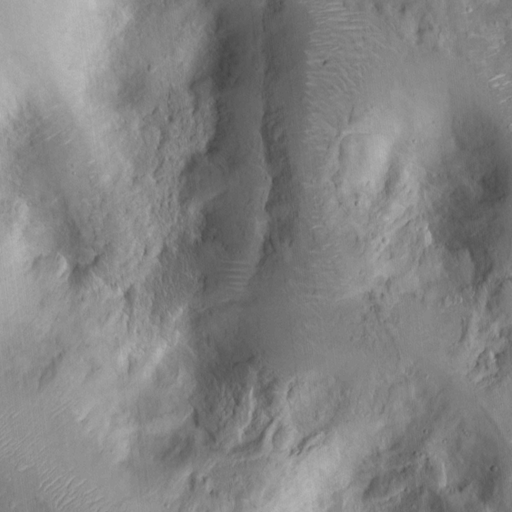
Classes present: Background, Cone